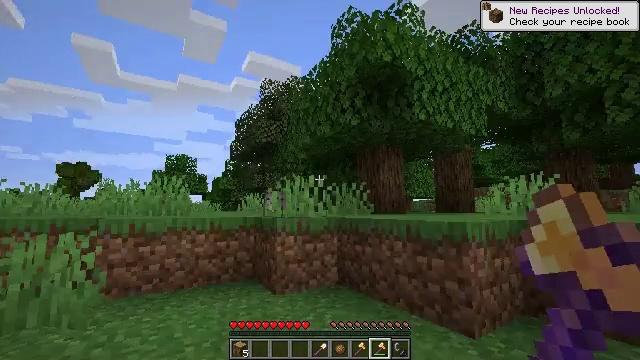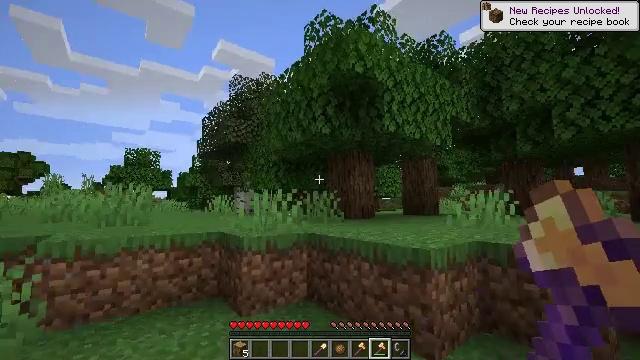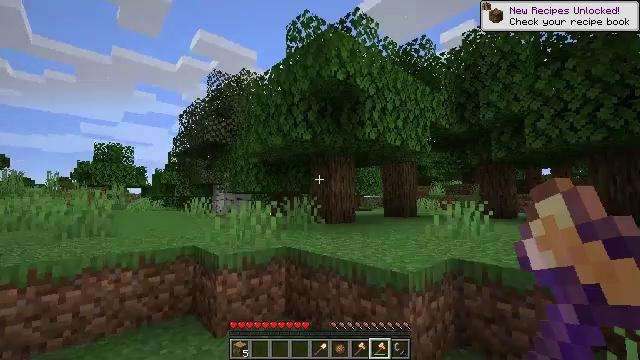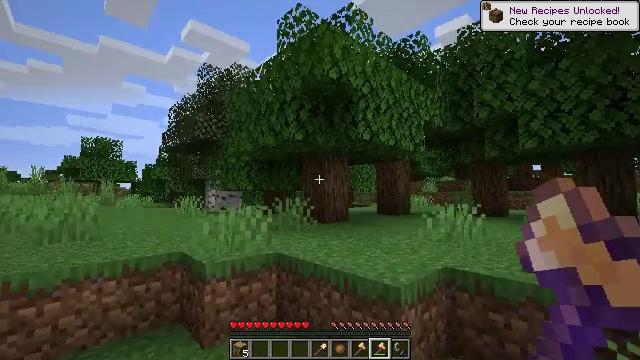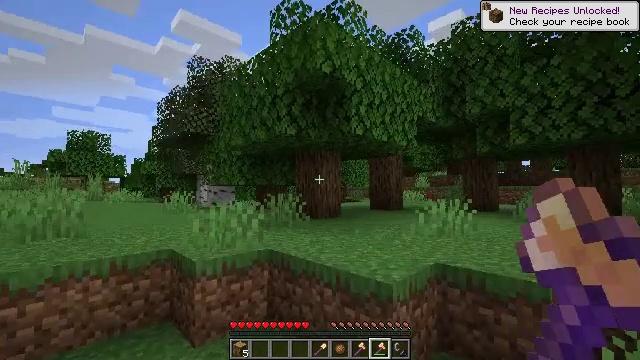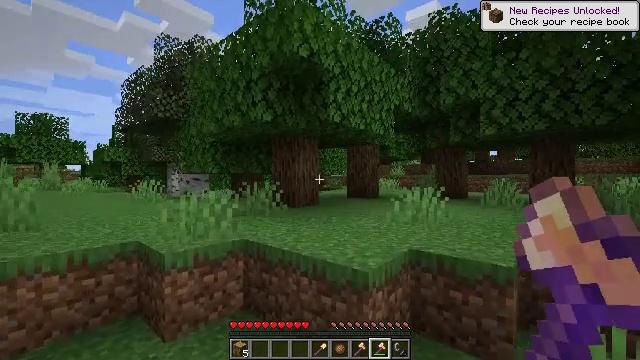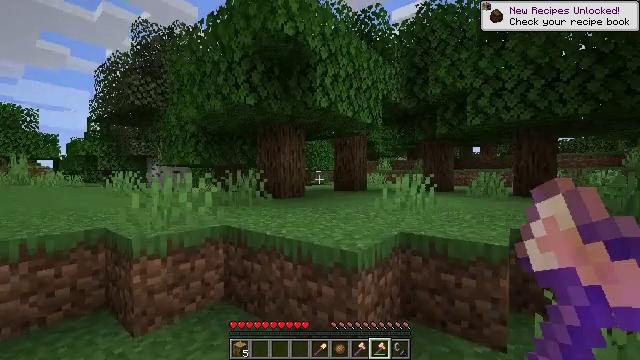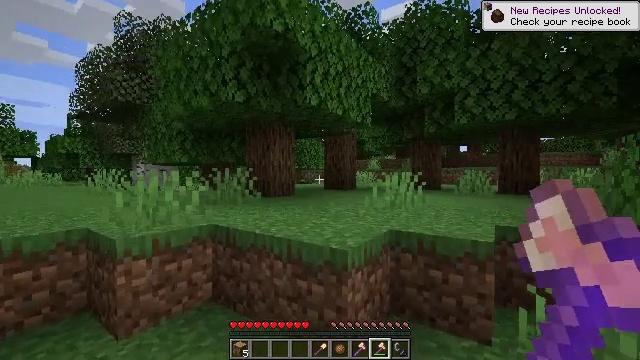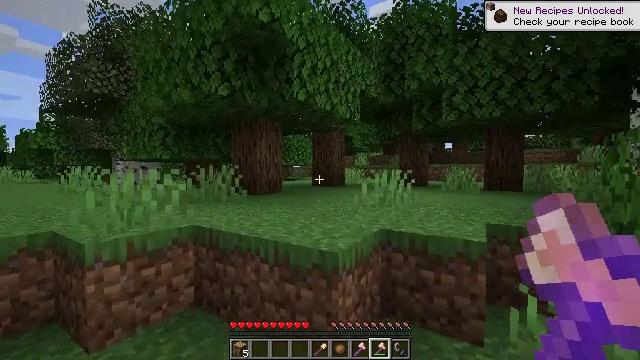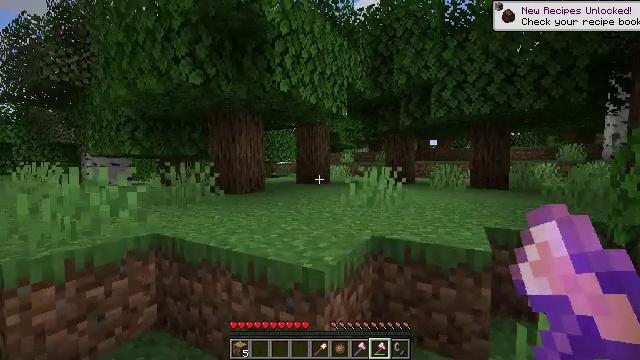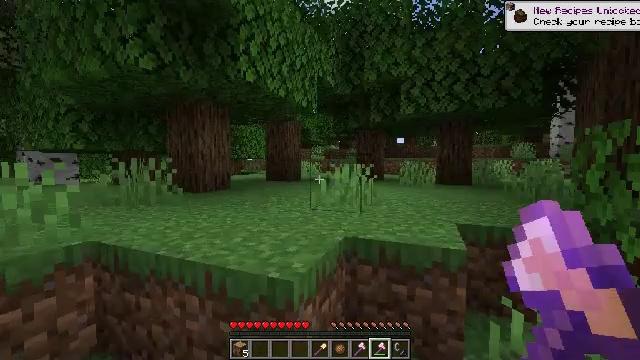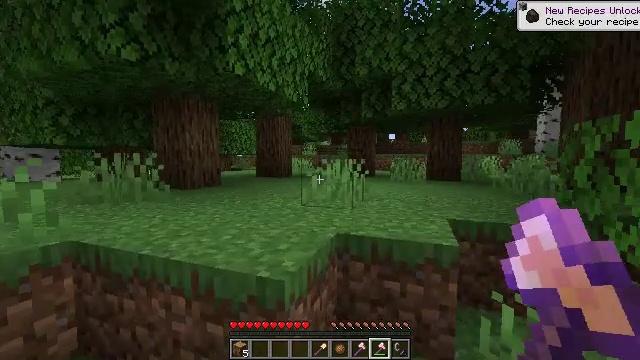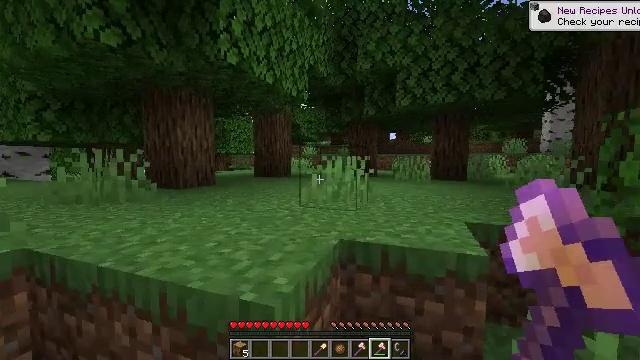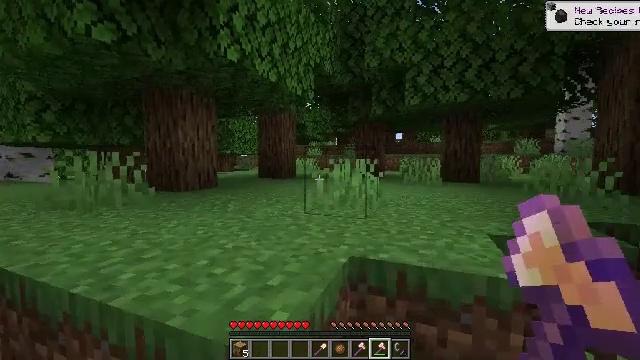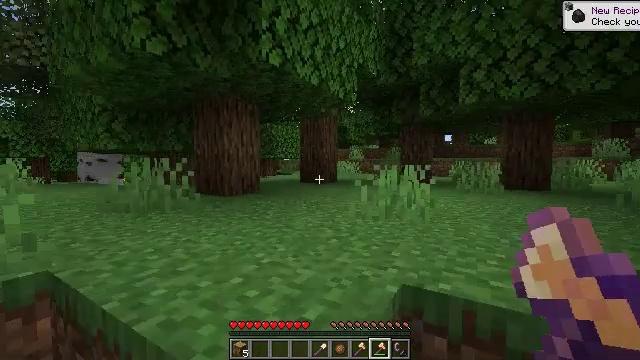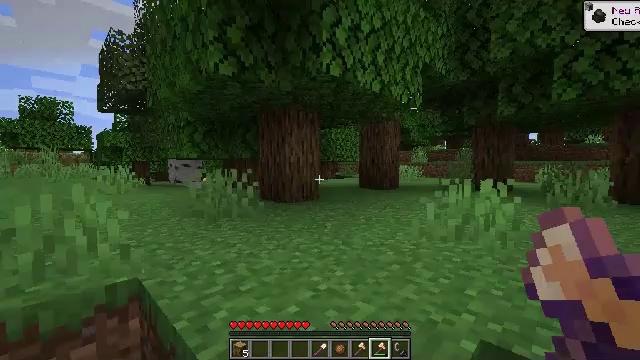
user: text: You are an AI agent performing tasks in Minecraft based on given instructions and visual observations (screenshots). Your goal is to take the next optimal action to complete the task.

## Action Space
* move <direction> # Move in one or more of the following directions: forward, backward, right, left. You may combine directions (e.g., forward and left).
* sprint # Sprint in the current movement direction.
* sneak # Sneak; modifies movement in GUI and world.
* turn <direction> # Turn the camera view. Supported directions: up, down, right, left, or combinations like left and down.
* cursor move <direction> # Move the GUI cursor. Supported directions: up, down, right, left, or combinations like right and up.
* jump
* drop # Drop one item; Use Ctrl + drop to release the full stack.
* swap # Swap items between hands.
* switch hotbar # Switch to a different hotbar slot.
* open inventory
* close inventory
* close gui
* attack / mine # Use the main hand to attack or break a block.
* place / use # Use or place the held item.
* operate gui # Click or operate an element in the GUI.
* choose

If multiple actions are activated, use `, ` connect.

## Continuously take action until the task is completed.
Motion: motion action
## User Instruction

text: Chop down the oak log.
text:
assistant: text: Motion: move forward, turn right and down, jump
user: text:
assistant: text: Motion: move forward, turn right and down, jump
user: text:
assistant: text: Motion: move forward, turn right and down
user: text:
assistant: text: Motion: move forward, turn right and down
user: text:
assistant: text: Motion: move forward, turn right and down
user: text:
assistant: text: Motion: move forward, turn right
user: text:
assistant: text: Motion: move forward, turn right
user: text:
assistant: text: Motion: move forward, turn right
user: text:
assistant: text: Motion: move forward, turn right
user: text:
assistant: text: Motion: move forward, turn right
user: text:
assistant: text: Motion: move forward, turn right
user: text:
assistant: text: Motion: move forward
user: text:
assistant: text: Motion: move forward, turn left
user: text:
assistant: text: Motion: move forward, turn left
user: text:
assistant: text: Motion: move forward, turn left, jump
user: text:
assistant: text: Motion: move forward, turn left, jump
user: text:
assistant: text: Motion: move forward, turn left, jump
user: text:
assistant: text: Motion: move forward, jump
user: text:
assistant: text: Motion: move forward, jump
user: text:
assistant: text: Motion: move forward, jump
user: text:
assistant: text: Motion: move forward
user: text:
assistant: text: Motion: move forward
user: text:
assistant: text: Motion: move forward, turn right and down
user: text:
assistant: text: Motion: move forward, turn right and down
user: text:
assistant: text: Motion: move forward, turn right and down
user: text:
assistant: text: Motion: move forward
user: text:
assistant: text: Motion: move forward
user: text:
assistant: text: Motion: move forward
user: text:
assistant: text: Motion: move forward
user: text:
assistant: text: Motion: move forward, turn down